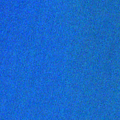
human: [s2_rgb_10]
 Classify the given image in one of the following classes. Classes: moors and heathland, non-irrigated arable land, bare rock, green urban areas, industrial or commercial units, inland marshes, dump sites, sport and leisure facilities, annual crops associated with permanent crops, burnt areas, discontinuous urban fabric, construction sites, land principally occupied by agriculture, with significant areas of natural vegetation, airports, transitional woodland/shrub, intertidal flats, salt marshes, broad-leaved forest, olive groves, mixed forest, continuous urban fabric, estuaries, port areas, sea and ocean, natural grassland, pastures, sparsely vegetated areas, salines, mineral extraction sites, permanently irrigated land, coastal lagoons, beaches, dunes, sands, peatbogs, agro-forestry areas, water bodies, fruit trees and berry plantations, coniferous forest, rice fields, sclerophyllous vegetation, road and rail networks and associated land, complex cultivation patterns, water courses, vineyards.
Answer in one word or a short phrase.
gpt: sea and ocean